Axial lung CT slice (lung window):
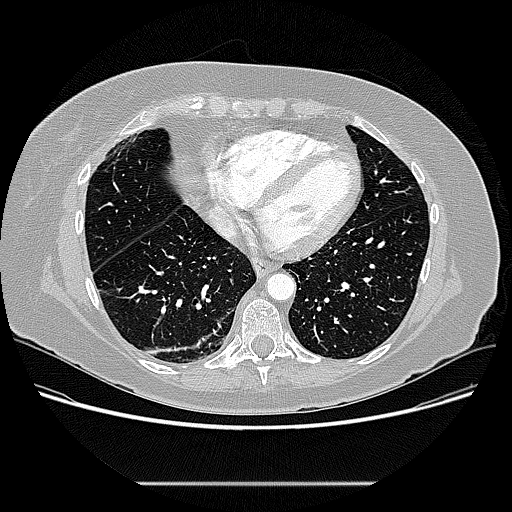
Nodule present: no